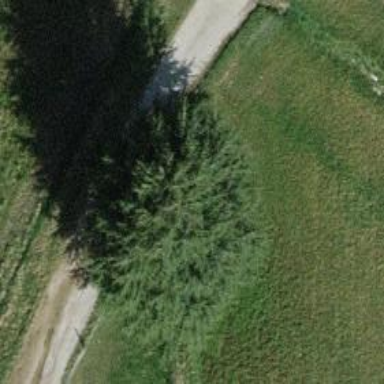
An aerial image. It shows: Needle-leaved tree in natural setting.